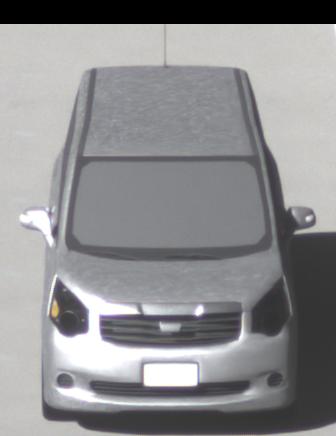
Make: Toyota
Model: Noah
Detailed model: Voxy R70G
Model produced from: 2007
Model produced until: 2013
Doors: 5
Color: white
Road condition: dry road
Daytime: morning or afternoon
Contrast: high contrast